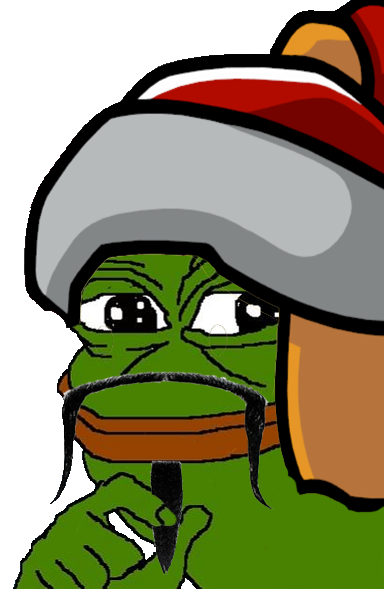
Label: 5_Pepe